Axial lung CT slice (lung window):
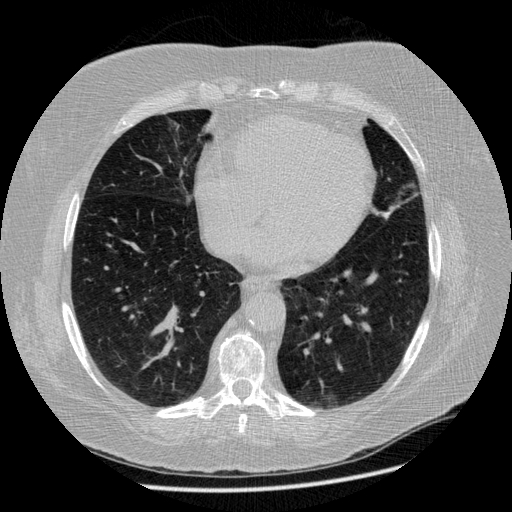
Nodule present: no